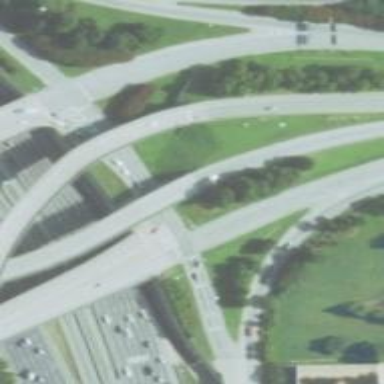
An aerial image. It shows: Trunk link highway.